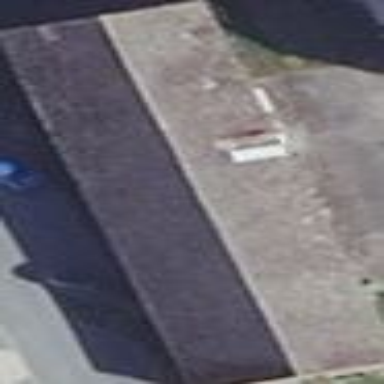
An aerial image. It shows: Shed building.